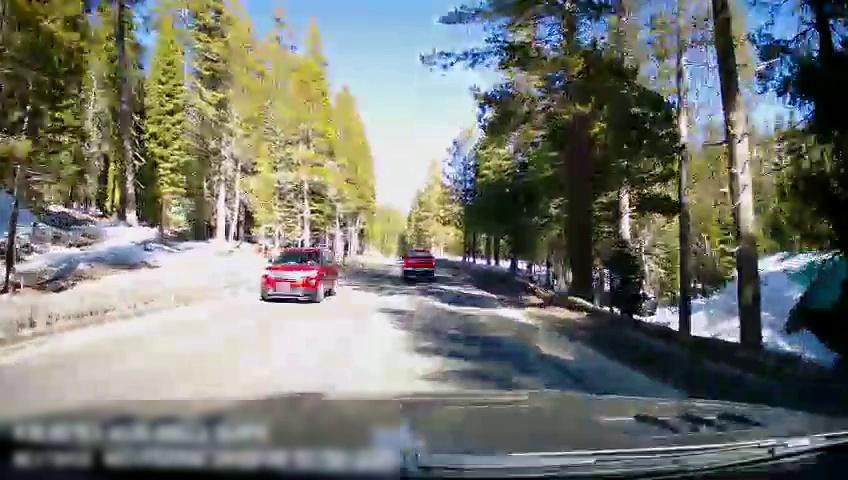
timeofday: Day
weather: Sunny
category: Drivable Space
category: Vehicles | SUV
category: Vehicles | Truck